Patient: sex F, age 39
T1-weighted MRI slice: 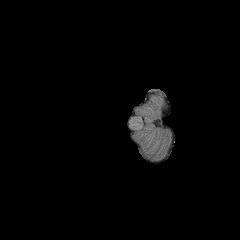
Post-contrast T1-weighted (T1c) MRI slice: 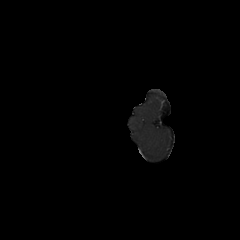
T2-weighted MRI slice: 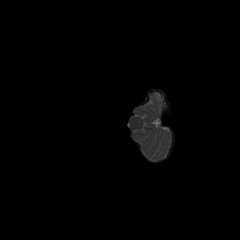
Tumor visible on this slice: no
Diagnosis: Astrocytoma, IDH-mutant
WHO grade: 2